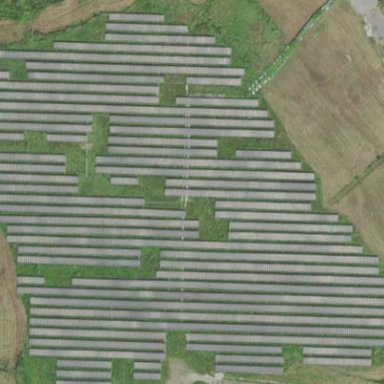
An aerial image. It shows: Solar power plant using photovoltaic technology.